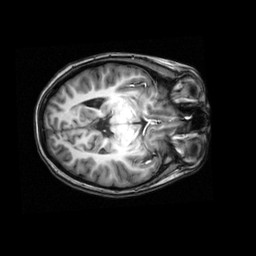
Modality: T1w
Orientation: axial
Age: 20
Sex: female
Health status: healthy
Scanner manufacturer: philips
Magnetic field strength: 3 T
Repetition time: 0.008 s
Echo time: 0.0037 s